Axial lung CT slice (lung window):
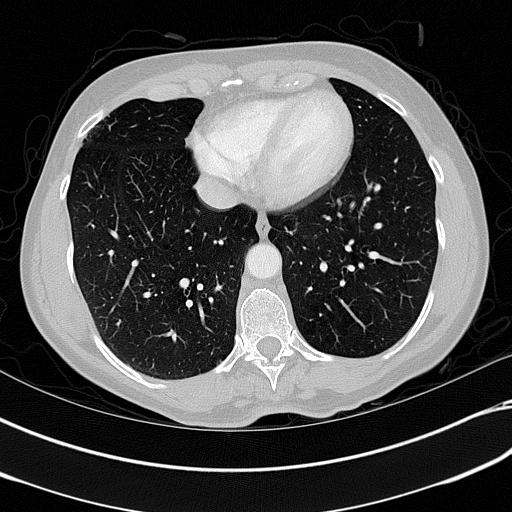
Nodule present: no